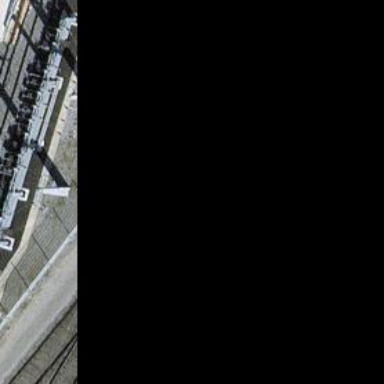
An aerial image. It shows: Railway switch.